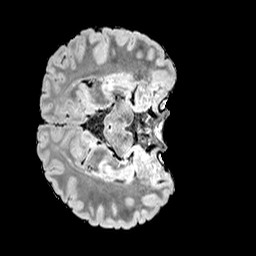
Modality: T1w
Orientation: axial
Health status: healthy